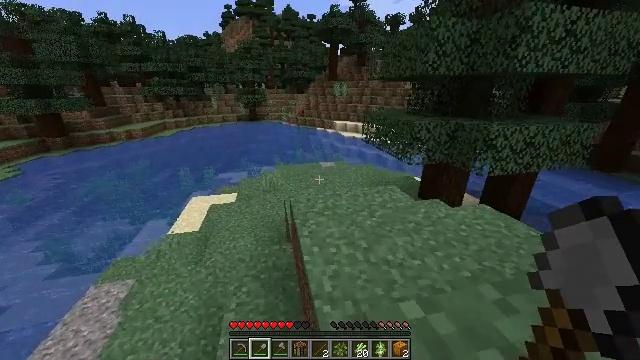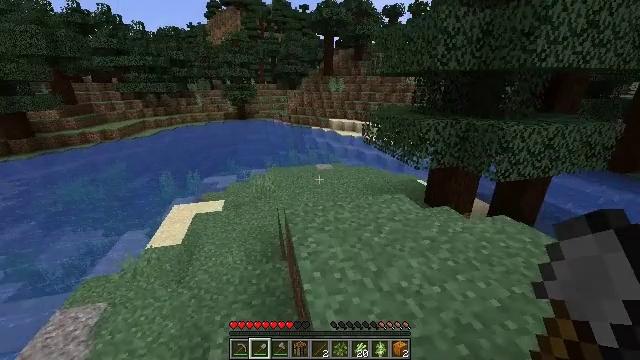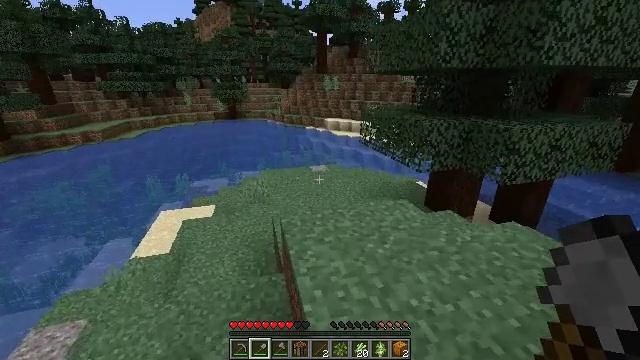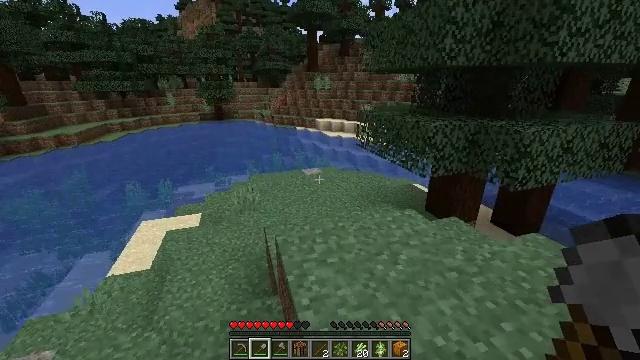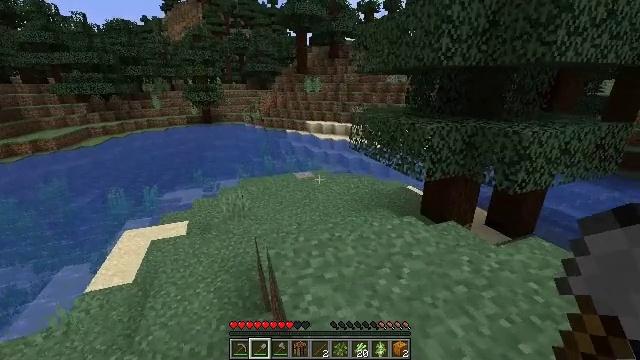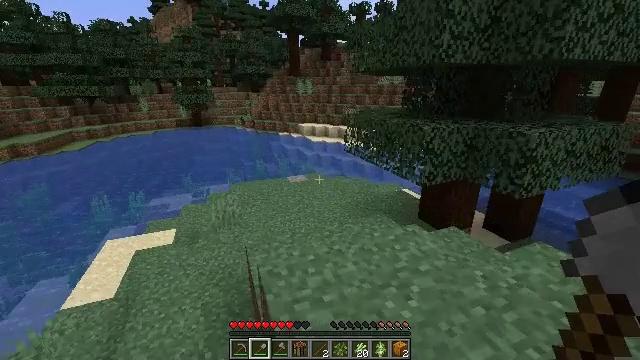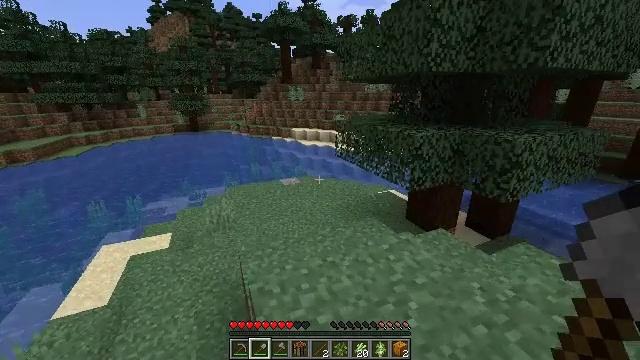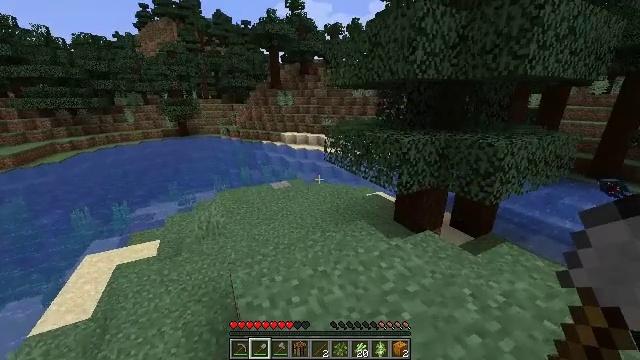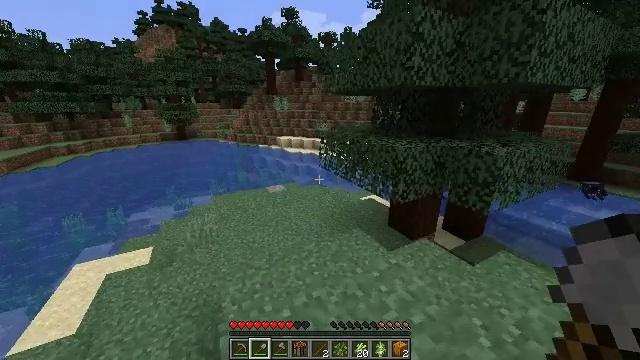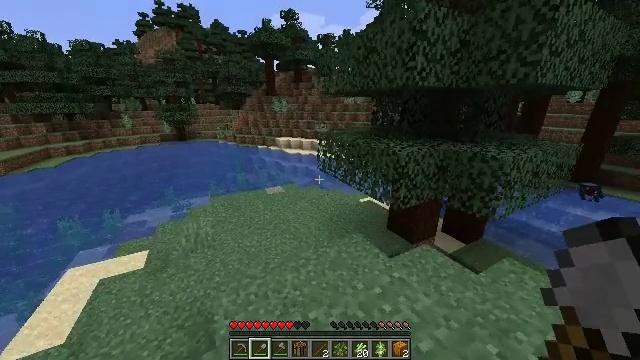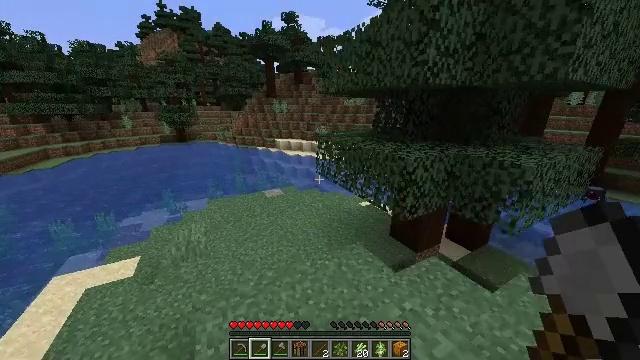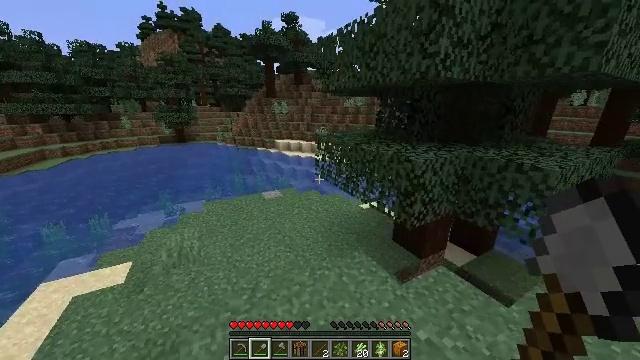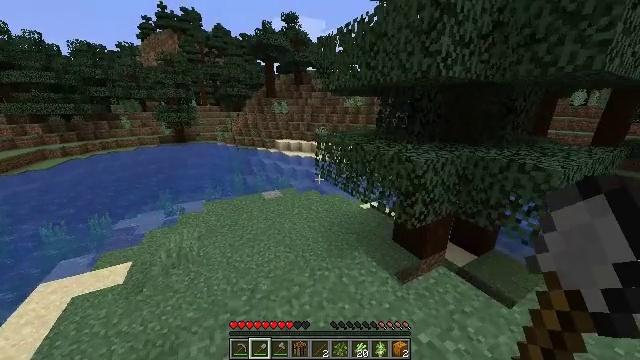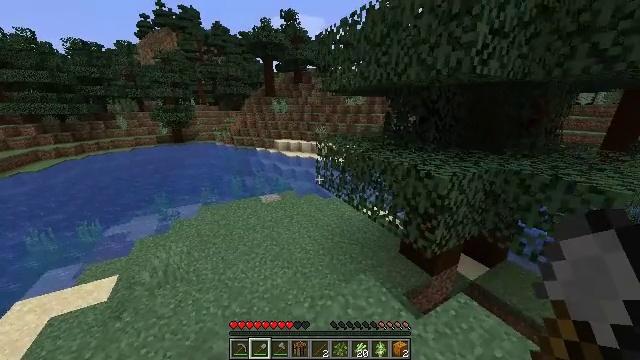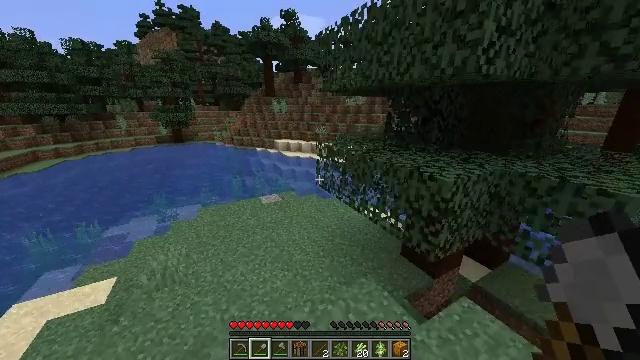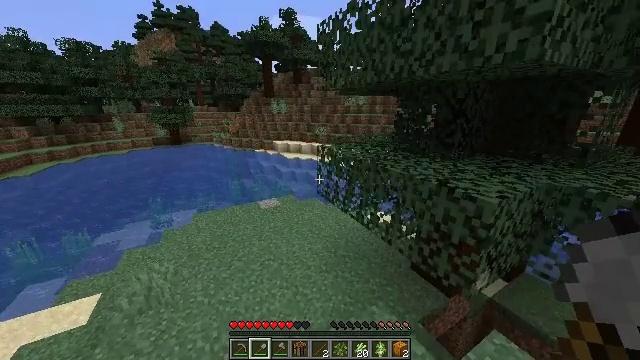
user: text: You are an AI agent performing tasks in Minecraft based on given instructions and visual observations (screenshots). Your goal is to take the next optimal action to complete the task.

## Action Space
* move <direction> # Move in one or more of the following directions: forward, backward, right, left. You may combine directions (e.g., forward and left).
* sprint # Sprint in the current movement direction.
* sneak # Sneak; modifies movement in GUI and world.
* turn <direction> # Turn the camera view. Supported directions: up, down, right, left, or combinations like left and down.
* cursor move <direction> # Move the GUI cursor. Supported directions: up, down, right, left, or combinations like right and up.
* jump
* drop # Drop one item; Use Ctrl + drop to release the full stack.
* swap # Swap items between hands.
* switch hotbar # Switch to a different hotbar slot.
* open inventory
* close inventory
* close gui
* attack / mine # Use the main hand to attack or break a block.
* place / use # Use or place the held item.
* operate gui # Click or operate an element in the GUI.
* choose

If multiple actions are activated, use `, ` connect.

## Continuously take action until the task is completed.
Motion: motion action
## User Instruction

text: Gather sweet berries from the bush.
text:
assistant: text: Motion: move forward, sprint, turn right
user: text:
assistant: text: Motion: move forward, sprint, turn right
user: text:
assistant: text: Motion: move forward, sprint, turn right
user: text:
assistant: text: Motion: move forward, sprint, turn right
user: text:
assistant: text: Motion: move forward, sprint, turn right
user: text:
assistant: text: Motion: move forward, sprint, turn right
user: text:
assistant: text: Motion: move forward, sprint, turn right
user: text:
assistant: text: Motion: move forward, sprint, turn right
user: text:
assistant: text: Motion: move forward, sprint
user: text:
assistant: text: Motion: move forward, sprint
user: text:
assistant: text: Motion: move forward, sprint
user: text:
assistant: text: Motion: move forward, sprint
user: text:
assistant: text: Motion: move forward, sprint
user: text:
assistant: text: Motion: move forward, sprint
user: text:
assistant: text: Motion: move forward, sprint
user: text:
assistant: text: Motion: move forward, sprint
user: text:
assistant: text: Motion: move forward, sprint
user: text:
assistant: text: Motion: move forward, sprint
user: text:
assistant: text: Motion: move forward, sprint
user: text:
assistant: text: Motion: move forward, sprint
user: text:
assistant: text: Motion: move forward, sprint
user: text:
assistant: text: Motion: move forward, sprint
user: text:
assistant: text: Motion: move forward, sprint
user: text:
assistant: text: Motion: move forward, sprint
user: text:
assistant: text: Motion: move forward, sprint
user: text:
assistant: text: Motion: move forward, sprint
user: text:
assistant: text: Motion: move forward, sprint
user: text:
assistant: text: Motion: move forward, sprint
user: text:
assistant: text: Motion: move forward, sprint
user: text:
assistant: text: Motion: move forward, sprint